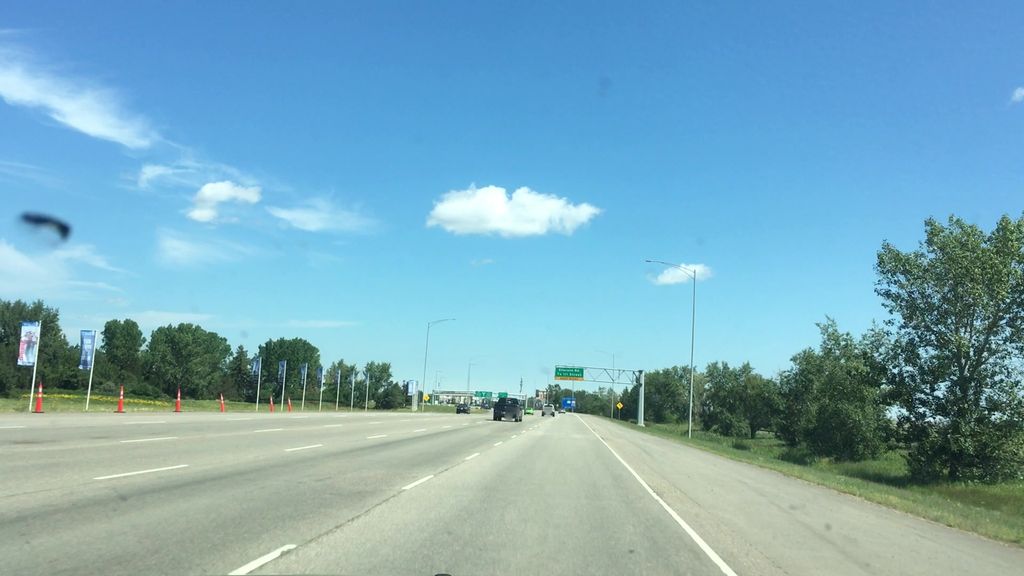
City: edmonton